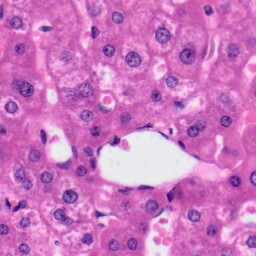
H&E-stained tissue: Liver